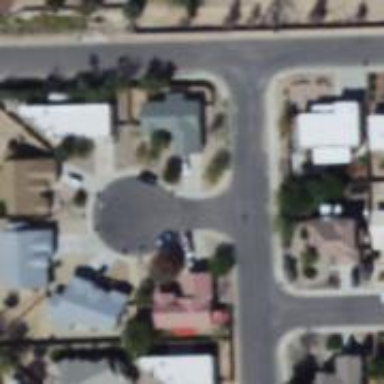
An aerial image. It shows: Turning circle on the road.